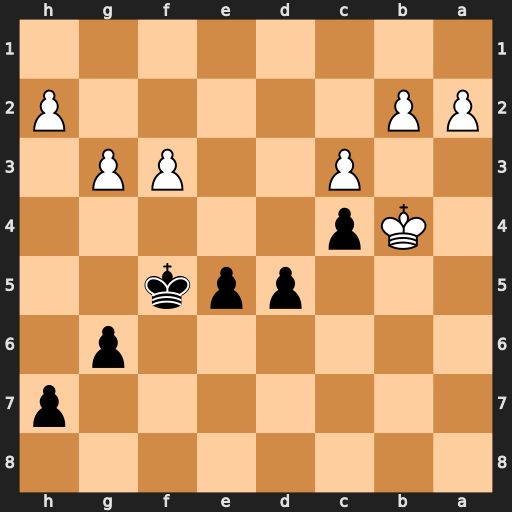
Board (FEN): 8/7p/6p1/3ppk2/1Kp5/2P2PP1/PP5P/8
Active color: b
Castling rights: -
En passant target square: -
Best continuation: e4 fxe4+ dxe4 Kxc4 Kg4